Interaction volume radius: 5 \u00c5
Interaction volume height: 10 \u00c5
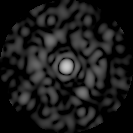
Disorder parameter: 0.781